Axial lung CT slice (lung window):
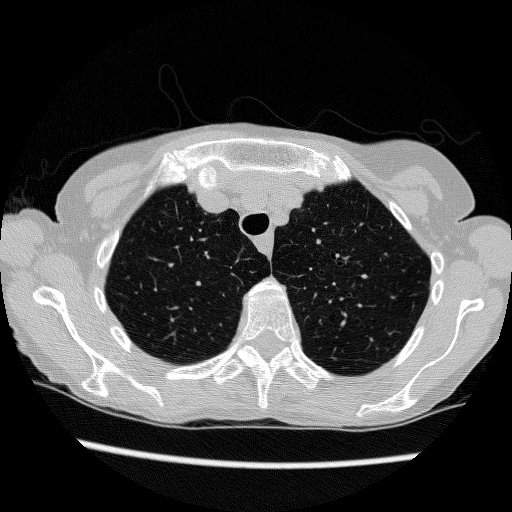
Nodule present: no